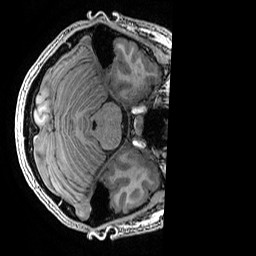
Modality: T1w
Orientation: axial
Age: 18
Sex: male
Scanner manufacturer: ge
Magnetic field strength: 3 T
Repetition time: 0.007 s
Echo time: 0.00342 s